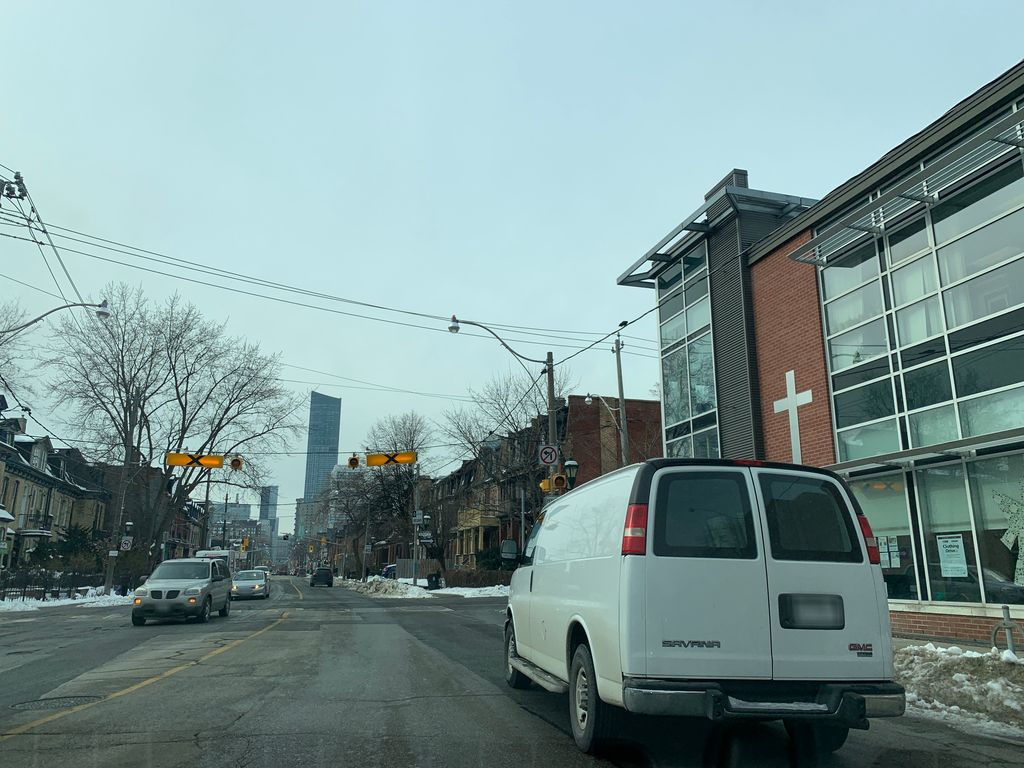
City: toronto